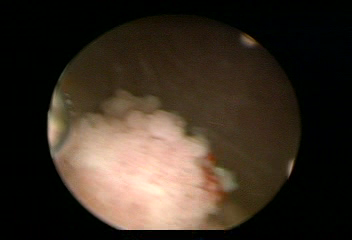
Modality: WLC
Class: Malignant
Subclass: HighGradePapillary
Lesion: L1
Stage: Ta
Morphology: Papillary
Bladder cancer association: Yes
Annotated structures: Tumor